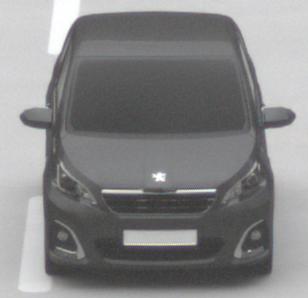
Make: Peugeot
Model: 108 1.0 VTi 68
Detailed model: 108
Model produced from: 2015/03
Model produced until: 2016/10
Doors: 3
Color: gray
Road condition: dry road
Daytime: midday
Contrast: low contrast